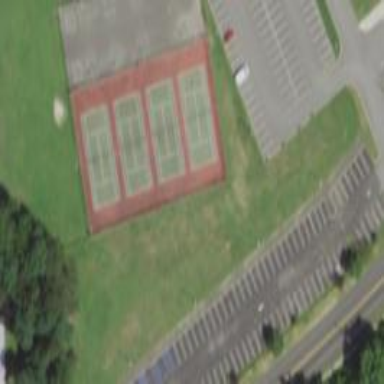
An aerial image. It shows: Asphalt tennis court on pitch.